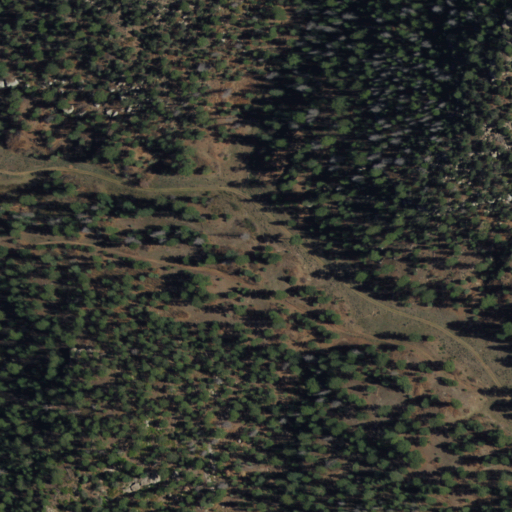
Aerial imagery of valley in New Mexico named Lang Canyon containing evergreen forest and woody wetlands